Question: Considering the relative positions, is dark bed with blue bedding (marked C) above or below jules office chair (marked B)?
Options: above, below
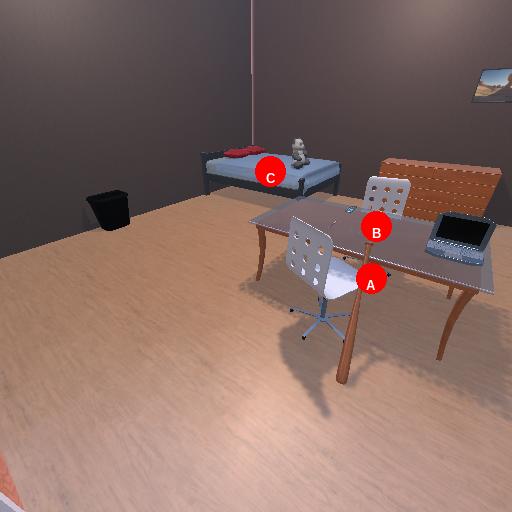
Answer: above